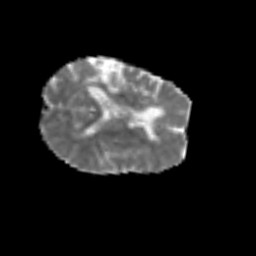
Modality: MD
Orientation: axial
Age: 46
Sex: male
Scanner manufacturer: siemens
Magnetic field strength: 3 T
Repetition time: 6.1 s
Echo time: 0.101 s